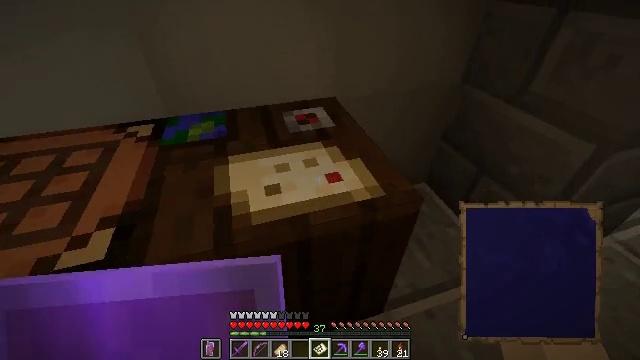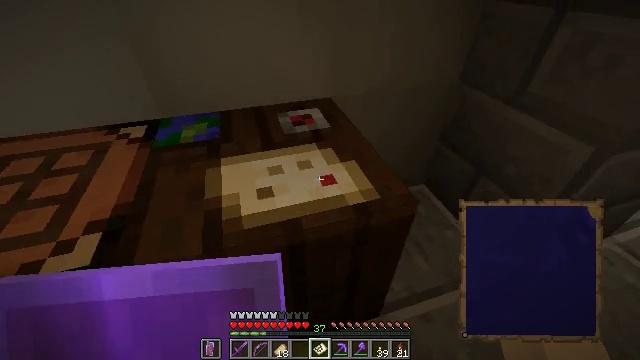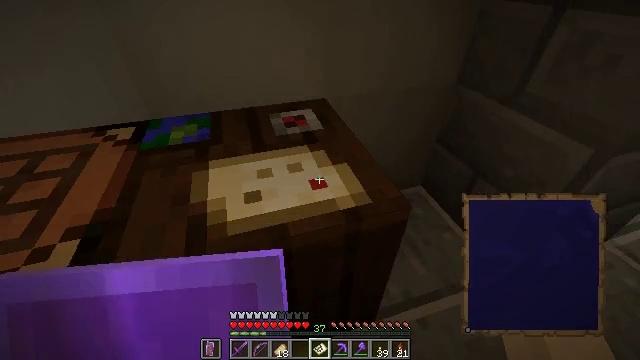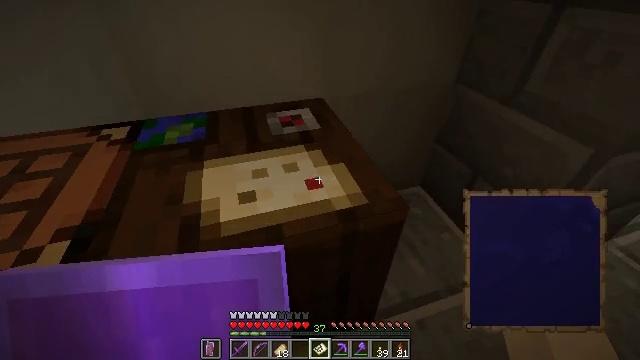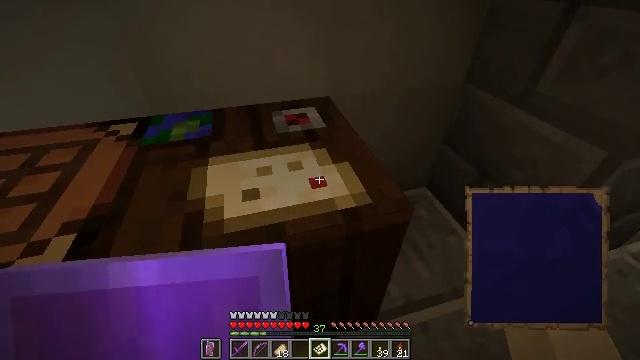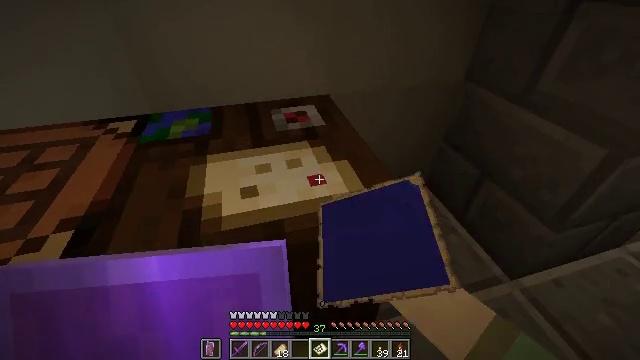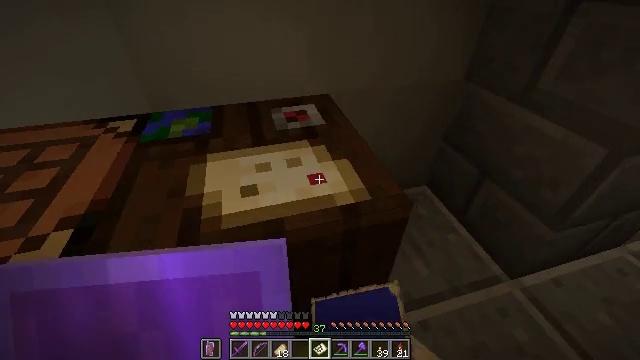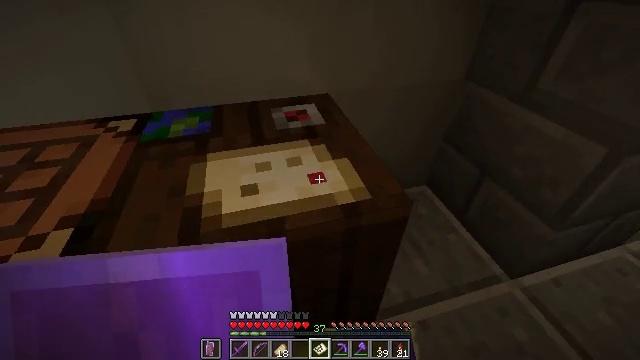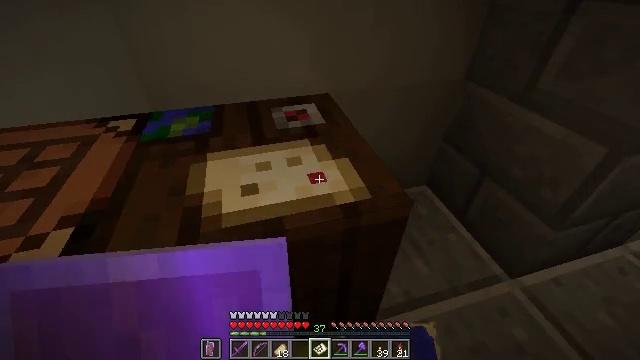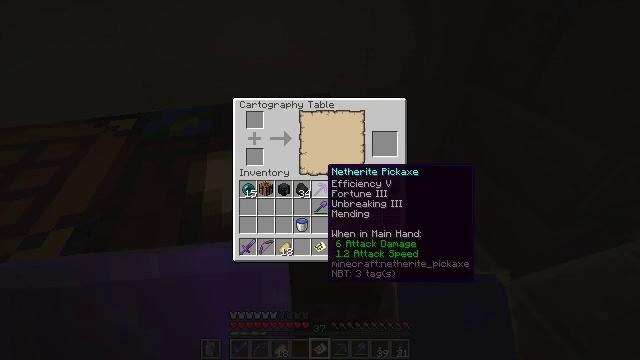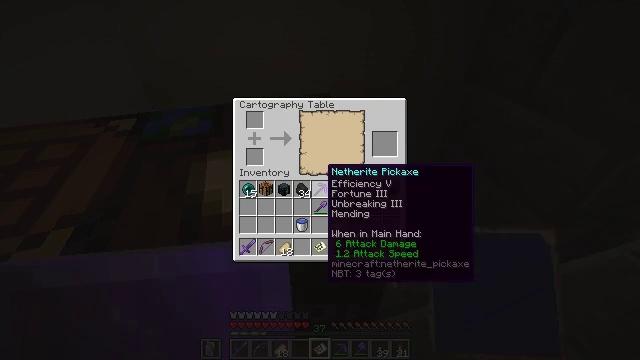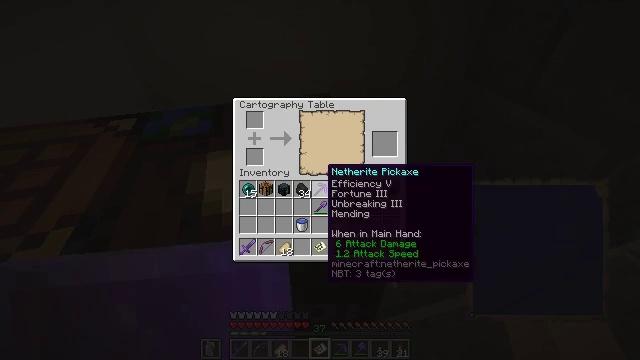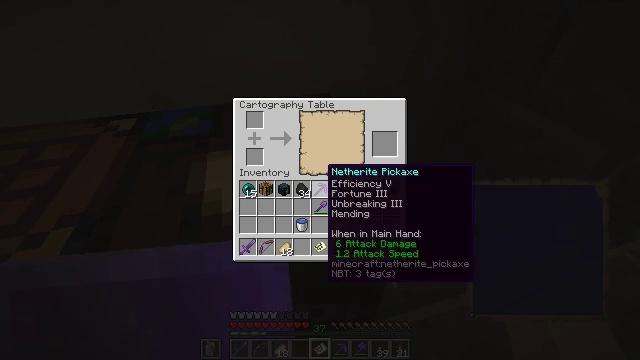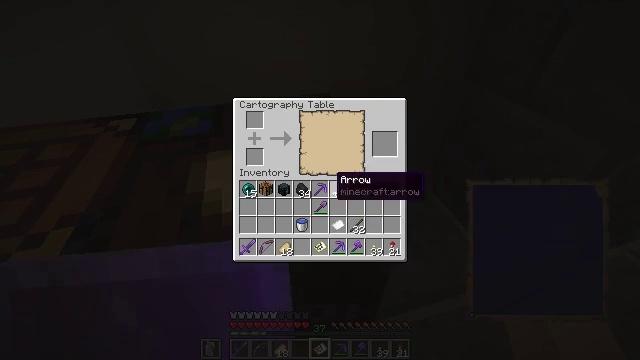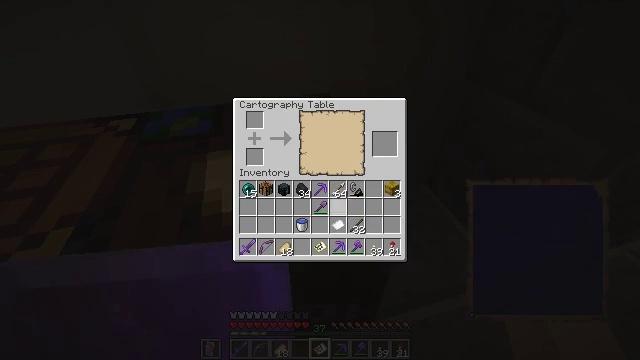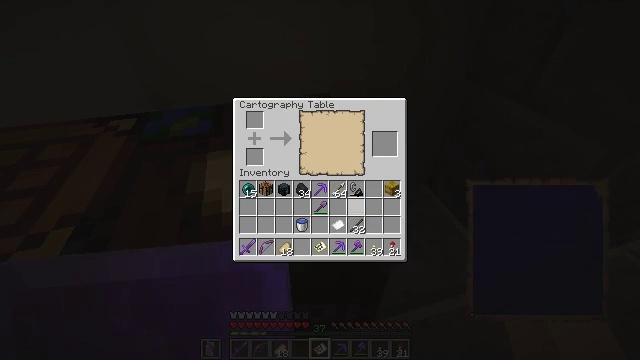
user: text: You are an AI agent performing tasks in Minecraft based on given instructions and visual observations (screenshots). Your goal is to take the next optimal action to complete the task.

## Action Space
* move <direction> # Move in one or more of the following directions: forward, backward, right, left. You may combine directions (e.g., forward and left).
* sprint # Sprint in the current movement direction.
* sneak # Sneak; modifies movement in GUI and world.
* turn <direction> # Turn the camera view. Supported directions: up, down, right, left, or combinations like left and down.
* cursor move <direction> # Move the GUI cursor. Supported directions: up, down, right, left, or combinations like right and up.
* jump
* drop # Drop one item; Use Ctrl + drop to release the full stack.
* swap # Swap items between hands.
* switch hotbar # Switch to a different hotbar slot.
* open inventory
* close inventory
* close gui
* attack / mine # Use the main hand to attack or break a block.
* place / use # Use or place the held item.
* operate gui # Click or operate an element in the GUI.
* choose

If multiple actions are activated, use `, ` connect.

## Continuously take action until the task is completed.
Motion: motion action
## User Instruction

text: Craft a filled map.
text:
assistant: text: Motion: no_op
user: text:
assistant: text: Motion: no_op
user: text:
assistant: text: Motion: no_op
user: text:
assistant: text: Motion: turn left, use / place
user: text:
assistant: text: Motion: use / place
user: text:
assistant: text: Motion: use / place
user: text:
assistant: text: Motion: no_op
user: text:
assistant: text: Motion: no_op
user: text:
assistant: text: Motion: no_op
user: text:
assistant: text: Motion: no_op
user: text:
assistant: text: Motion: no_op
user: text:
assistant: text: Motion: no_op
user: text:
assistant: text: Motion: turn right and down
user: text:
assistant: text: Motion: turn right and down
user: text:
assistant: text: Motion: no_op
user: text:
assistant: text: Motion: no_op
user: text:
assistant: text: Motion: no_op
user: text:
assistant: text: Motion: no_op
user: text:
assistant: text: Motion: turn down
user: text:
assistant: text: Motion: no_op
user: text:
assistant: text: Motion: sneak
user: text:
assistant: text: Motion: sneak
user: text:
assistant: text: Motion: sneak
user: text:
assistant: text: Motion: sneak
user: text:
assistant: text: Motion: sneak, turn left
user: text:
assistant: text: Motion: sneak
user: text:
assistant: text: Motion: sneak
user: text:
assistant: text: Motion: sneak
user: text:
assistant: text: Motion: sneak
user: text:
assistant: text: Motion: sneak